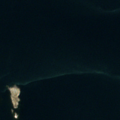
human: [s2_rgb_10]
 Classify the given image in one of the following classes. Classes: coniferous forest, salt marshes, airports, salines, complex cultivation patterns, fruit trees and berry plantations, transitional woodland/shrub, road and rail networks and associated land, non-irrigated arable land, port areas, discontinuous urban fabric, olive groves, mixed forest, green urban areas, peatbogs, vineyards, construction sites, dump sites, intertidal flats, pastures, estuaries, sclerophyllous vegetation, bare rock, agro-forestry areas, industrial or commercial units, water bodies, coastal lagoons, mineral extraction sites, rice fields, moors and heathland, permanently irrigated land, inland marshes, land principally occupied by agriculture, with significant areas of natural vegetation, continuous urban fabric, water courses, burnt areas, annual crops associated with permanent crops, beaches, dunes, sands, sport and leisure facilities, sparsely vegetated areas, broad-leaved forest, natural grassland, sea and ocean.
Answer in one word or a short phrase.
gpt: sea and ocean